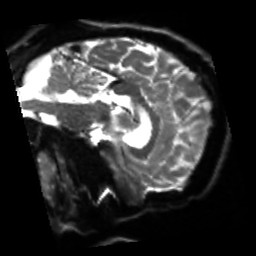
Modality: sbref
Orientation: sagittal
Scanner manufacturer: siemens
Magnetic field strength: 3 T
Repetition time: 4 s
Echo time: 0.0594 s